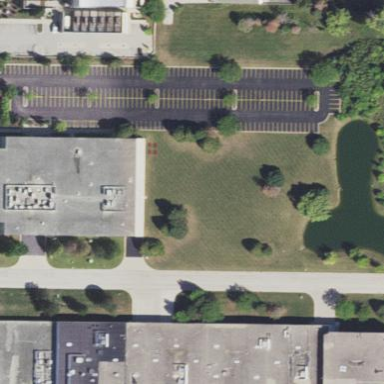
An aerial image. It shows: Commercial building.